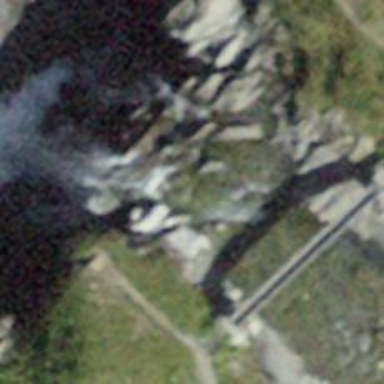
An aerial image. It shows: Beautiful waterfall in nature.